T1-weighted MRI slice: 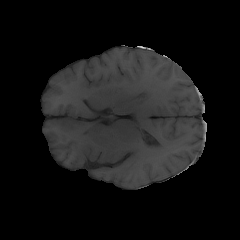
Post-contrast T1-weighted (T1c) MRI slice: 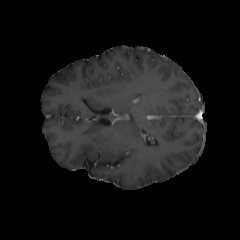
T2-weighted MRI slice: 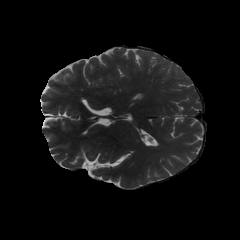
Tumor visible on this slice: no